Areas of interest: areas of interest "Driving School"
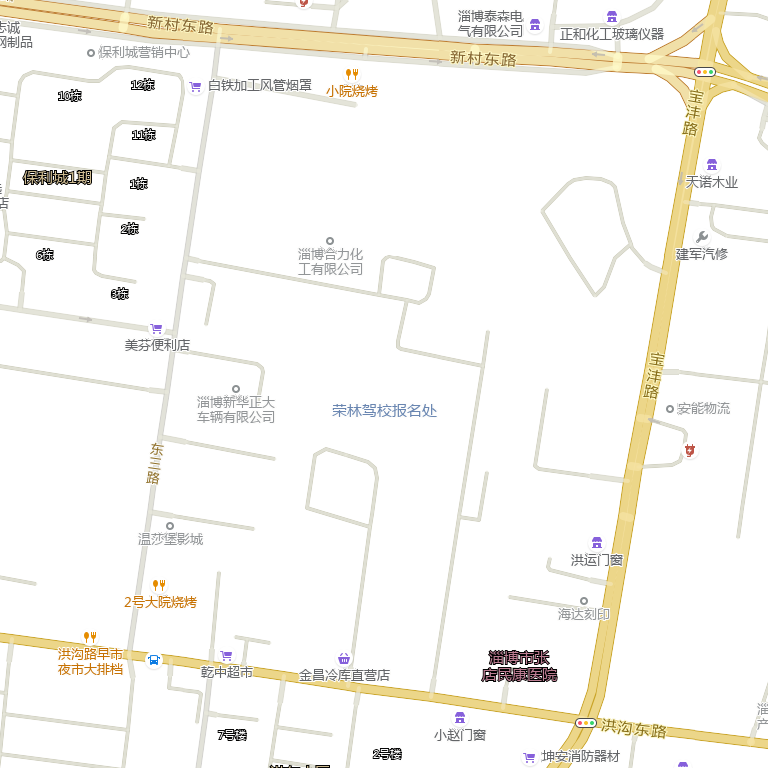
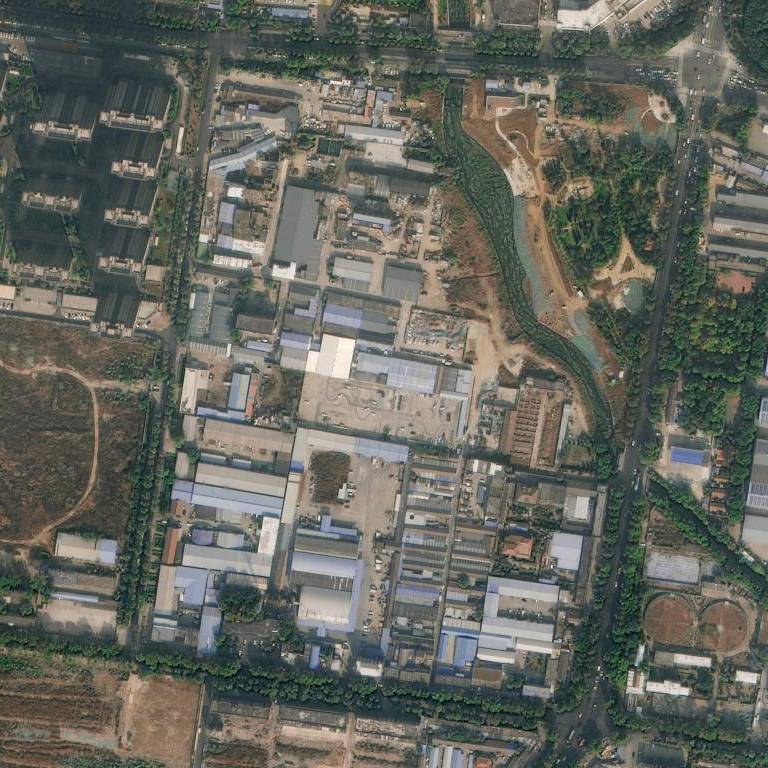